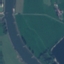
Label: River